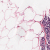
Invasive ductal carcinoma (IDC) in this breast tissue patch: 0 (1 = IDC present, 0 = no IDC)